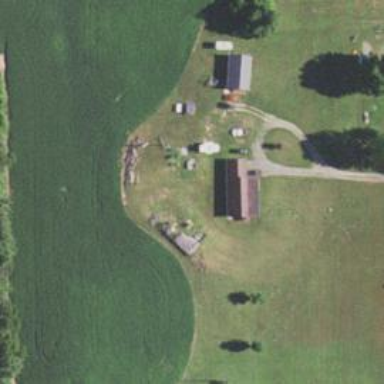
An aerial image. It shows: Driveway.